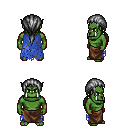
a pixel art fantasy rpg character, male body template, orc, green skin, blue tattered cape, robe skirt, gray ponytail hairstyle, four views (front, back, left, right), 2x2 character sprite sheet, small pixel art, hard edges, no anti-aliasing